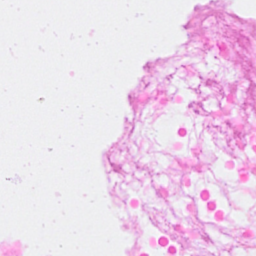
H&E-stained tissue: Breast